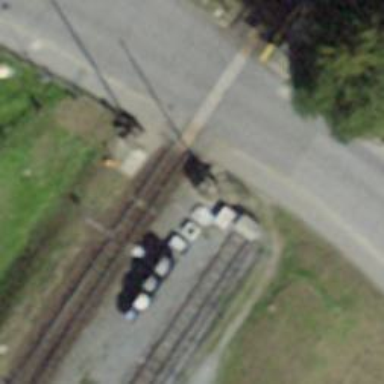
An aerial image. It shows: Railway buffer stop.